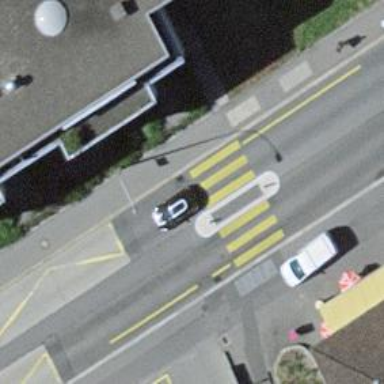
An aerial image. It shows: Footway with asphalt surface featuring zebra crossing with pedestrian island.